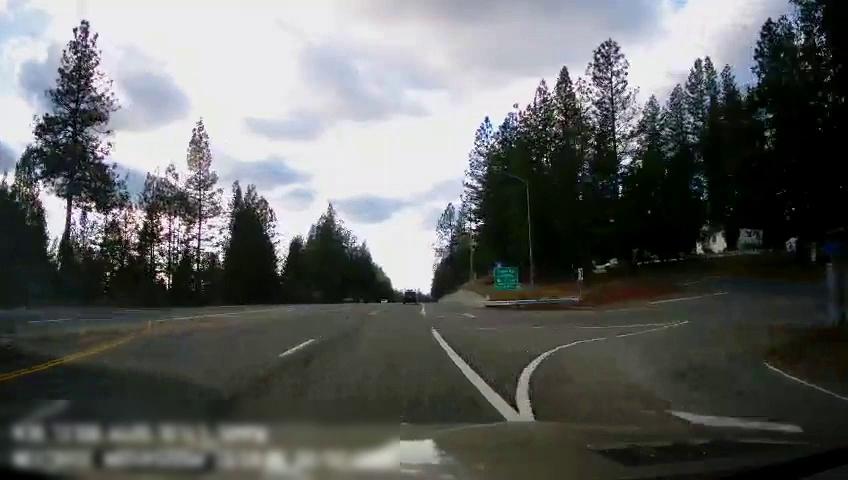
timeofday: Day
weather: Cloudy
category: Drivable Space
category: Vehicles | SUV
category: Lanes | Alternate Lane
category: Lanes | Opposite Lane
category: Lanes | Opposite Lane
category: Lanes | Current Lane
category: Lanes | Alternate Lane
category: Lanes | Alternate Lane
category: Lanes | Alternate Lane
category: Lanes | Alternate Lane
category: Traffic | Signs
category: Traffic | Signs
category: Traffic | Signs
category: Traffic | Signs